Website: macys
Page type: cross-sells
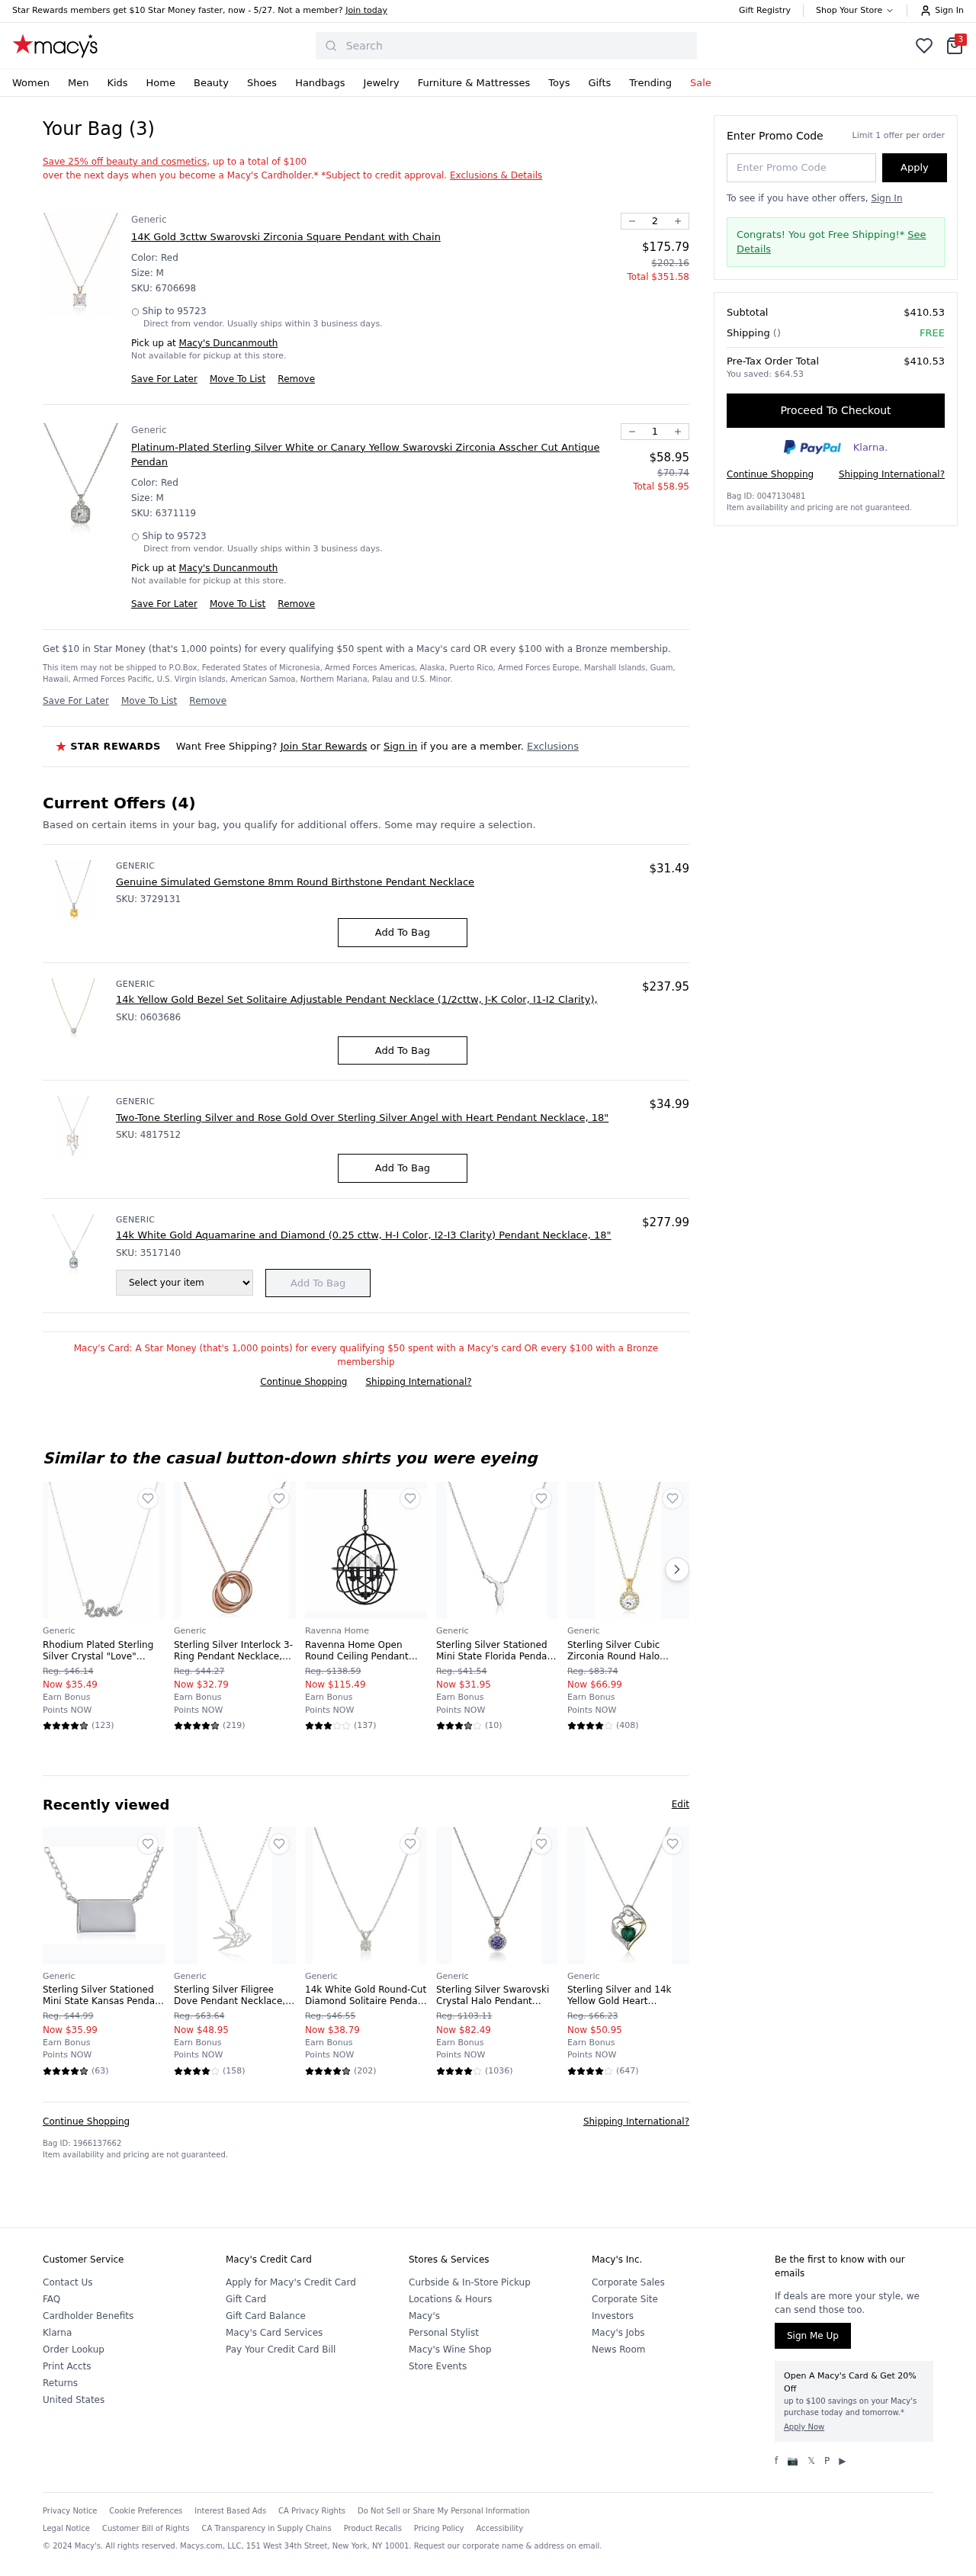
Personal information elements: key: PII_CITY
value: Duncanmouth
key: PII_POSTCODE
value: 95723
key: PII_PROMO_CODE
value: WINTER06
Product elements: key: PRODUCT10_BRAND
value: Generic
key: PRODUCT10_NAME
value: Sterling Silver Stationed Mini State Kansas Pendant Necklace, 16"+2" Extender
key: PRODUCT10_NUM_RATINGS
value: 63
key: PRODUCT10_PRICE
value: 35.99
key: PRODUCT10_RATING
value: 4.7
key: PRODUCT11_BRAND
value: Generic
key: PRODUCT11_NAME
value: Sterling Silver Filigree Dove Pendant Necklace, 18"
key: PRODUCT11_NUM_RATINGS
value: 158
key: PRODUCT11_PRICE
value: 48.95
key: PRODUCT11_RATING
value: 4.3
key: PRODUCT12_BRAND
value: Generic
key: PRODUCT12_NAME
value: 14k White Gold Round-Cut Diamond Solitaire Pendant Necklace (1/2cttw, K-L Color, I1-I2 Clarity), 18"
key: PRODUCT12_NUM_RATINGS
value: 202
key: PRODUCT12_PRICE
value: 38.79
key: PRODUCT12_RATING
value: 4.9
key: PRODUCT13_BRAND
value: Generic
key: PRODUCT13_NAME
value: Sterling Silver Swarovski Crystal Halo Pendant Necklace, 18"
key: PRODUCT13_NUM_RATINGS
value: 1036
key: PRODUCT13_PRICE
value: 82.49
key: PRODUCT13_RATING
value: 4.3
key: PRODUCT14_BRAND
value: Generic
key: PRODUCT14_NAME
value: Sterling Silver and 14k Yellow Gold Heart Mother's Jewel Created Emerald and Diamond Accent Pendant
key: PRODUCT14_NUM_RATINGS
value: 647
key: PRODUCT14_PRICE
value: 50.95
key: PRODUCT14_RATING
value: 4.4
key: PRODUCT15_BRAND
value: Generic
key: PRODUCT15_NAME
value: Genuine Simulated Gemstone 8mm Round Birthstone Pendant Necklace
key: PRODUCT15_PRICE
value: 31.49
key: PRODUCT16_BRAND
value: Generic
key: PRODUCT16_NAME
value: Two-Tone Sterling Silver and Rose Gold Over Sterling Silver Angel with Heart Pendant Necklace, 18"
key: PRODUCT16_PRICE
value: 34.99
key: PRODUCT1_BRAND
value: Generic
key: PRODUCT1_NAME
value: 14K Gold 3cttw Swarovski Zirconia Square Pendant with Chain
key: PRODUCT1_PRICE
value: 175.79
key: PRODUCT1_QUANTITY
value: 2
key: PRODUCT2_BRAND
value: Generic
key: PRODUCT2_NAME
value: Platinum-Plated Sterling Silver White or Canary Yellow Swarovski Zirconia Asscher Cut Antique Pendan
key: PRODUCT2_PRICE
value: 58.95
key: PRODUCT2_QUANTITY
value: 1
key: PRODUCT3_BRAND
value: Generic
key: PRODUCT3_NAME
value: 14k Yellow Gold Bezel Set Solitaire Adjustable Pendant Necklace (1/2cttw, J-K Color, I1-I2 Clarity),
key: PRODUCT3_PRICE
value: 237.95
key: PRODUCT4_BRAND
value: Generic
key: PRODUCT4_NAME
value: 14k White Gold Aquamarine and Diamond (0.25 cttw, H-I Color, I2-I3 Clarity) Pendant Necklace, 18"
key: PRODUCT4_PRICE
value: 277.99
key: PRODUCT5_BRAND
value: Generic
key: PRODUCT5_NAME
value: Rhodium Plated Sterling Silver Crystal "Love" Pendant Necklace, 16" +2"
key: PRODUCT5_NUM_RATINGS
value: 123
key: PRODUCT5_PRICE
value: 35.49
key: PRODUCT5_RATING
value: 4.7
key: PRODUCT6_BRAND
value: Generic
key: PRODUCT6_NAME
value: Sterling Silver Interlock 3-Ring Pendant Necklace, 18"
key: PRODUCT6_NUM_RATINGS
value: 219
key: PRODUCT6_PRICE
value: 32.79
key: PRODUCT6_RATING
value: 4.7
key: PRODUCT7_BRAND
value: Ravenna Home
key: PRODUCT7_NAME
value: Ravenna Home Open Round Ceiling Pendant Chandelier with 4 LED Light Bulbs - 16 x 16 x 18.50 Inches,
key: PRODUCT7_NUM_RATINGS
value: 137
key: PRODUCT7_PRICE
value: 115.49
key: PRODUCT7_RATING
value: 3.2
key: PRODUCT8_BRAND
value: Generic
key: PRODUCT8_NAME
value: Sterling Silver Stationed Mini State Florida Pendant Necklace, 16"+2" Extender
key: PRODUCT8_NUM_RATINGS
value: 10
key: PRODUCT8_PRICE
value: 31.95
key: PRODUCT8_RATING
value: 3.8
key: PRODUCT9_BRAND
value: Generic
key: PRODUCT9_NAME
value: Sterling Silver Cubic Zirconia Round Halo Pendant Necklace
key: PRODUCT9_NUM_RATINGS
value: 408
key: PRODUCT9_PRICE
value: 66.99
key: PRODUCT9_RATING
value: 4
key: PRODUCT1_SKU
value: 6706698
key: PRODUCT1_ORIGINAL_PRICE
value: $202.16
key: PRODUCT1_TOTAL
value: $351.58
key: PRODUCT2_SKU
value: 6371119
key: PRODUCT2_ORIGINAL_PRICE
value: $70.74
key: PRODUCT2_TOTAL
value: $58.95
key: PRODUCT15_SKU
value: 3729131
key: PRODUCT3_SKU
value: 0603686
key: PRODUCT16_SKU
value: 4817512
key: PRODUCT4_SKU
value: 3517140
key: PRODUCT5_ORIGINAL_PRICE
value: Reg. $46.14
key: PRODUCT6_ORIGINAL_PRICE
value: Reg. $44.27
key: PRODUCT7_ORIGINAL_PRICE
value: Reg. $138.59
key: PRODUCT8_ORIGINAL_PRICE
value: Reg. $41.54
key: PRODUCT9_ORIGINAL_PRICE
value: Reg. $83.74
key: PRODUCT10_ORIGINAL_PRICE
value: Reg. $44.99
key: PRODUCT11_ORIGINAL_PRICE
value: Reg. $63.64
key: PRODUCT12_ORIGINAL_PRICE
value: Reg. $46.55
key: PRODUCT13_ORIGINAL_PRICE
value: Reg. $103.11
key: PRODUCT14_ORIGINAL_PRICE
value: Reg. $66.23
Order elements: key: ORDER_NUM_ITEMS
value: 3
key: ORDER_SUBTOTAL
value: $410.53
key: ORDER_TOTAL
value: $410.53
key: ORDER_SAVINGS
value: $64.53
Search elements: key: HEADER_SEARCH
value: Search